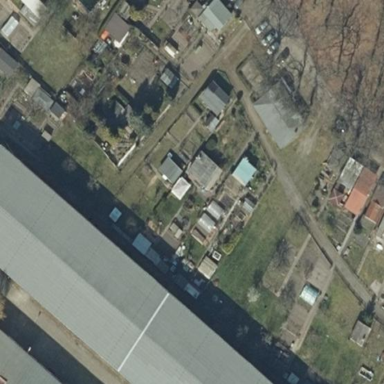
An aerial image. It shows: Allotments area.